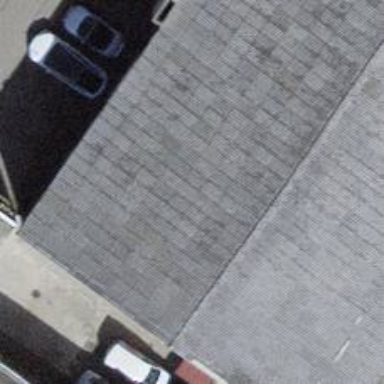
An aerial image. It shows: Car repair shop.